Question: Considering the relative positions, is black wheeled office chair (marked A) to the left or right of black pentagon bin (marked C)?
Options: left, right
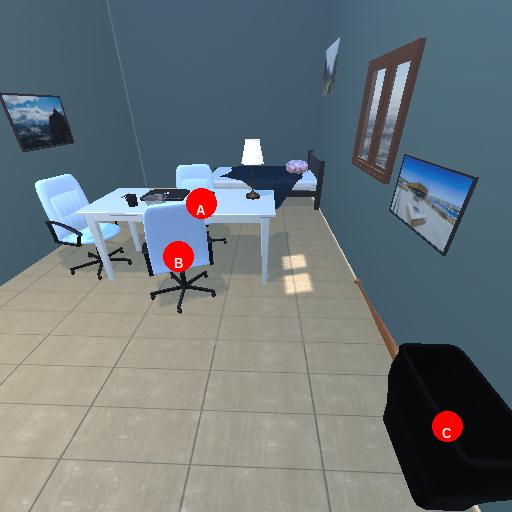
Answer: left